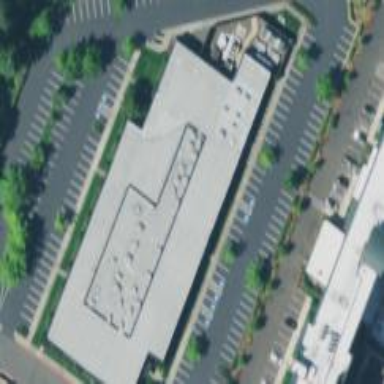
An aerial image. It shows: Parking space.